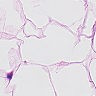
Metastatic tissue present: no